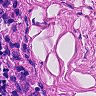
Metastatic tissue present: no